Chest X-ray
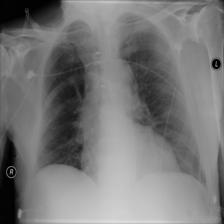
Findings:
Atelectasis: negative
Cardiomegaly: negative
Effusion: negative
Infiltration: negative
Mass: negative
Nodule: negative
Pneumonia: negative
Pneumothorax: negative
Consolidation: negative
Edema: negative
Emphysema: negative
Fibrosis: negative
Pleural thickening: negative
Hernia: negative